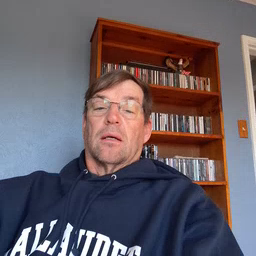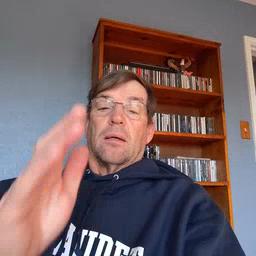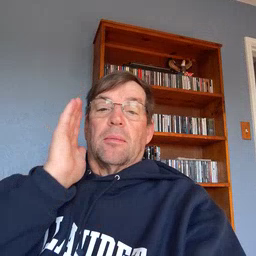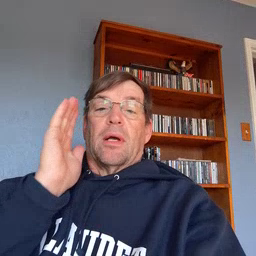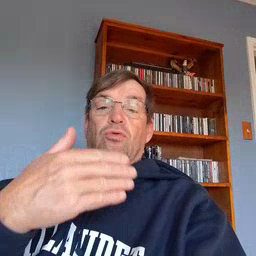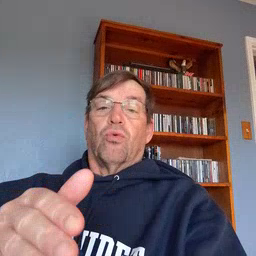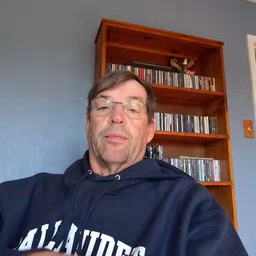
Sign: bedroom